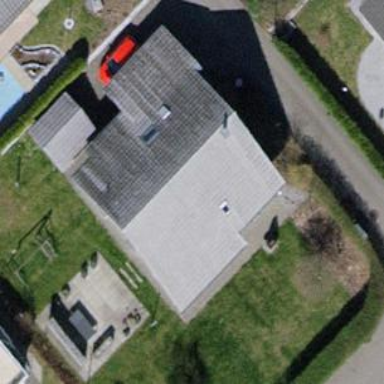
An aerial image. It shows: Detached building with gabled roof made of dark gray roof tiles. The roof tiles are oriented across the building.